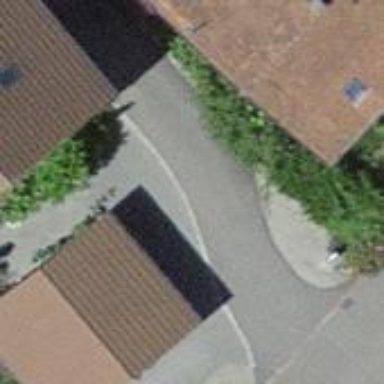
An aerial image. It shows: View of roof of building.